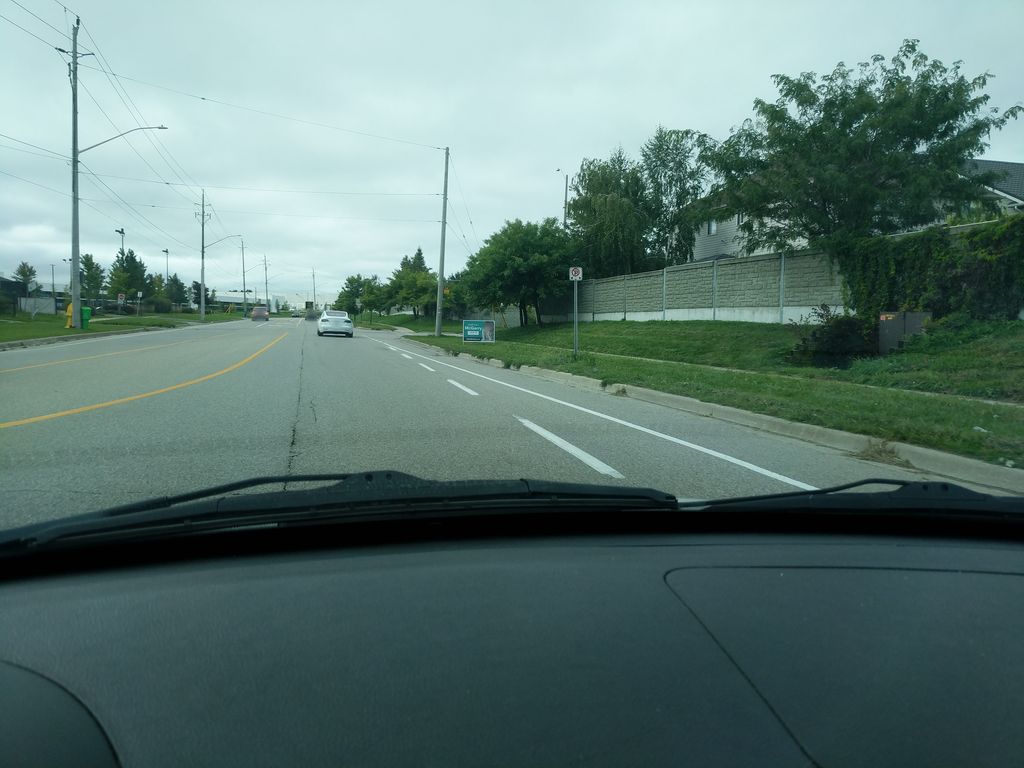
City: kitchener-waterloo